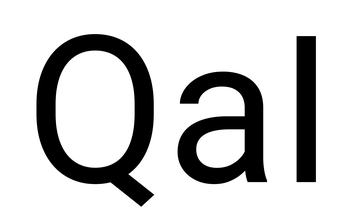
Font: Roboto_Regular